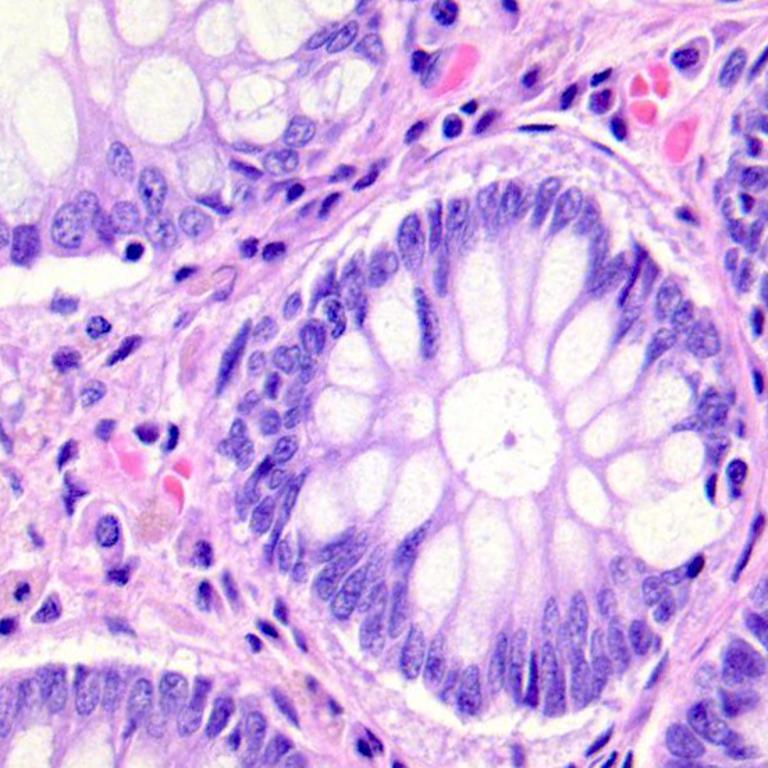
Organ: colon
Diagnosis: benign